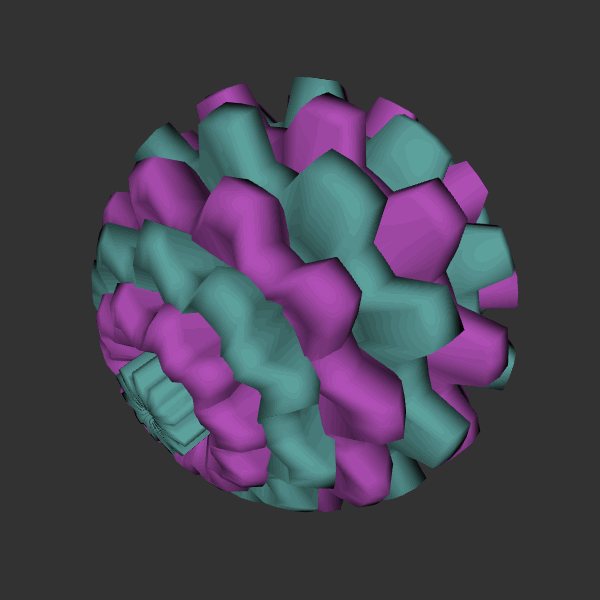
Background: dark